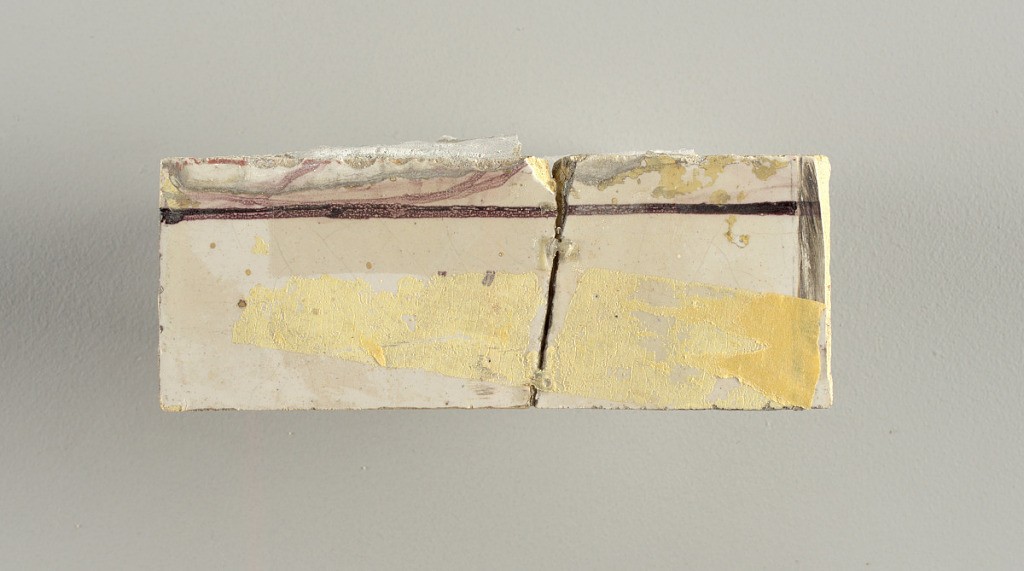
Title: Wall facing
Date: ca. 1725
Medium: tin-glazed earthenware, underglaze
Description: Running design for a frieze or a dado, composed of scrolls of foliage and strapwork, and four repeating motifs--a seated woman in a small upright oval medallion, a putto seated on a rocailled base, and strapwork in axial pattern.  The various panels, A to F, show various repeats of the same design, all being five tiles high and a varying number of tiles wide.